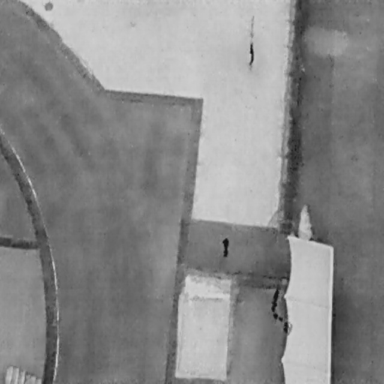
There are three People in the infrared image.